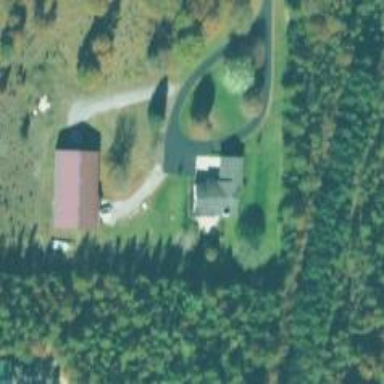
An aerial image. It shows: Driveway.